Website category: sports
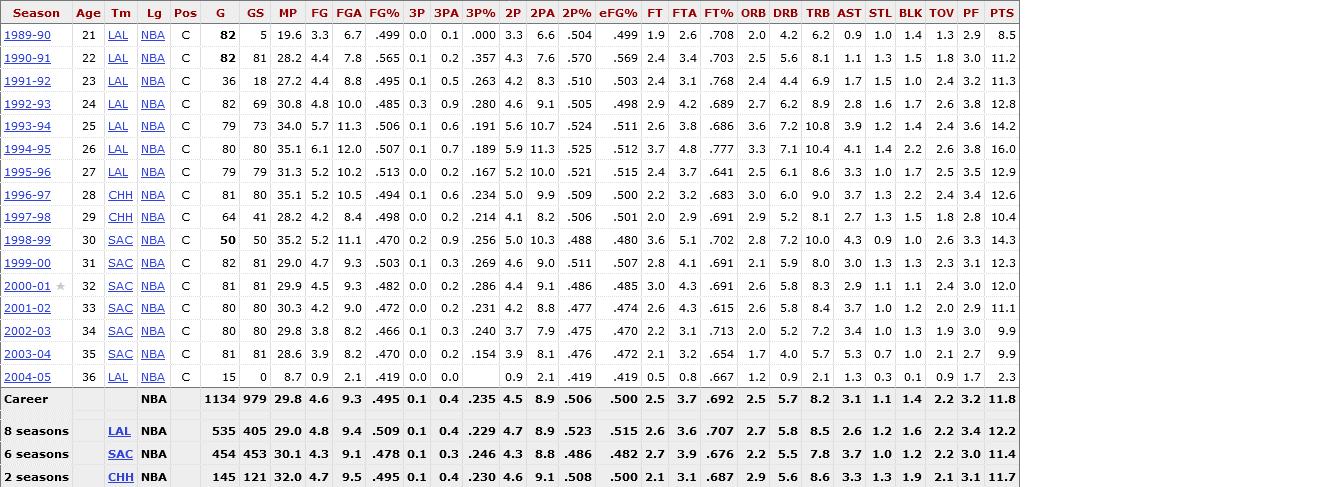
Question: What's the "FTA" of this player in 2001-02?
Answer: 4.3

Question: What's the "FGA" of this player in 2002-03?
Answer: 8.2

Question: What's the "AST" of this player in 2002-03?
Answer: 3.4

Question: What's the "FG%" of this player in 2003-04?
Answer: .470

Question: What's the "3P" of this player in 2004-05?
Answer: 0.0

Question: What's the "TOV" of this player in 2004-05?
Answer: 0.9

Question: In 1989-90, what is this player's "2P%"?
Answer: .504

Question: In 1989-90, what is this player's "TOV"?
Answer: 1.3

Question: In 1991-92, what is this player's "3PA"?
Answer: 0.5

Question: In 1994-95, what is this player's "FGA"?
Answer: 12.0

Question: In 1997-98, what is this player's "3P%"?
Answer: .214

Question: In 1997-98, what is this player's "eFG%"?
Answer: .501

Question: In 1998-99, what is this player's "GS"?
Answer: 50

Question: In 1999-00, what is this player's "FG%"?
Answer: .503

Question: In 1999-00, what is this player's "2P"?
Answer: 4.6

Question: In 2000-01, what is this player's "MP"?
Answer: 29.9

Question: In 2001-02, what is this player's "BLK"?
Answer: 1.2

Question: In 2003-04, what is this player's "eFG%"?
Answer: .472

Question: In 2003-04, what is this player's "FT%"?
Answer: .654

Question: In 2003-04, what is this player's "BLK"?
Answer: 1.0

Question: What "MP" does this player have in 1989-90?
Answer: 19.6

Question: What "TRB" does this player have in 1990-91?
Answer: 8.1

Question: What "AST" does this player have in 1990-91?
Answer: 1.1

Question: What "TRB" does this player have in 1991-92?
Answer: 6.9

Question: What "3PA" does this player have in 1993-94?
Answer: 0.6

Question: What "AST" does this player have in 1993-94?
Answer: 3.9

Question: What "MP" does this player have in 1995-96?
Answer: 31.3

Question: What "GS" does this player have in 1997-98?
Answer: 41

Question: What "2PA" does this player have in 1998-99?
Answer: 10.3

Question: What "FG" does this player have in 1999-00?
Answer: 4.7

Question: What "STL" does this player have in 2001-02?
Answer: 1.0

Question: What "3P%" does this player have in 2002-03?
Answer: .240

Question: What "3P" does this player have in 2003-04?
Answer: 0.0

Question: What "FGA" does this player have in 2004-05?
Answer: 2.1

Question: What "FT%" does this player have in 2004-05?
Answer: .667

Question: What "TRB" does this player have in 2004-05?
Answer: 2.1

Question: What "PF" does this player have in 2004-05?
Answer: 1.7

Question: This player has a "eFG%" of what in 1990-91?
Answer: .569

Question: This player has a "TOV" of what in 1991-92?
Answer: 2.4

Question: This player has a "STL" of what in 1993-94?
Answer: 1.2

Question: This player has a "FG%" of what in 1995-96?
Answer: .513

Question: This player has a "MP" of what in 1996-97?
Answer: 35.1

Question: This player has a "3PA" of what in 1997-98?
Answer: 0.2

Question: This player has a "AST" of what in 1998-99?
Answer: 4.3

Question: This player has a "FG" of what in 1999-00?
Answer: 4.7

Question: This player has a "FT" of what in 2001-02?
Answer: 2.6

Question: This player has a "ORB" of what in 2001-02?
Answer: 2.6

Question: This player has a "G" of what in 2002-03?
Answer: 80

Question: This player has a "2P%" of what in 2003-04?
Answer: .476

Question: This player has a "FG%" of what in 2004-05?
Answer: .419

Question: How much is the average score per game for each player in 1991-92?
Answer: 11.3

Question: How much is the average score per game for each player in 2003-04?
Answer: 9.9

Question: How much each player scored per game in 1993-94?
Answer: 14.2

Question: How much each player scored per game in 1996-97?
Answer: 12.6

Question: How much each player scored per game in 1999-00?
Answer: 12.3

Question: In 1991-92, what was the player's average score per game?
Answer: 11.3

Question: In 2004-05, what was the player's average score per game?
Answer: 2.3

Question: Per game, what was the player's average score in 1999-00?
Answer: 12.3

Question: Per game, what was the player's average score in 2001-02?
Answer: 11.1

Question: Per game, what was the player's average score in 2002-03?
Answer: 9.9